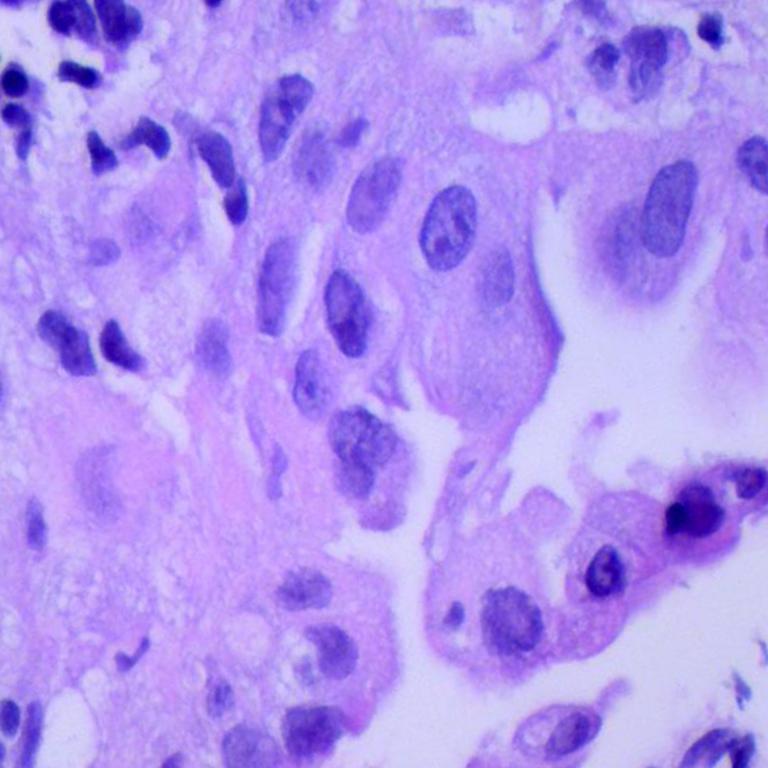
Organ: lung
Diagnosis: adenocarcinomas